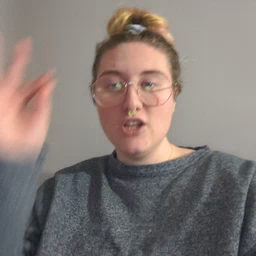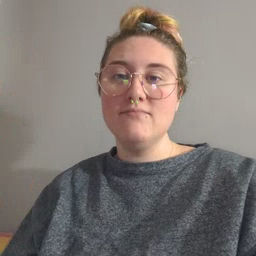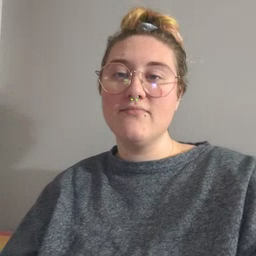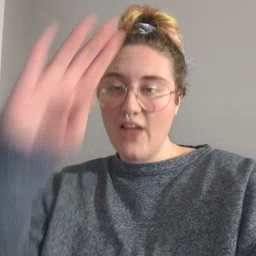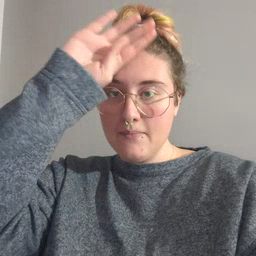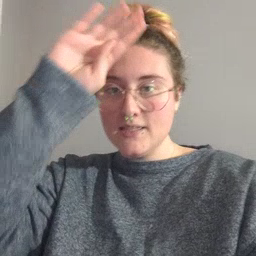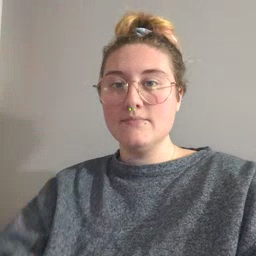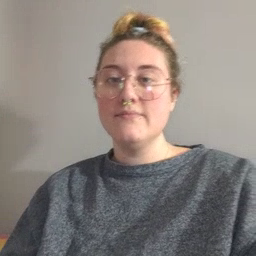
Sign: fireman